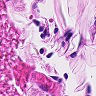
Metastatic tissue present: no